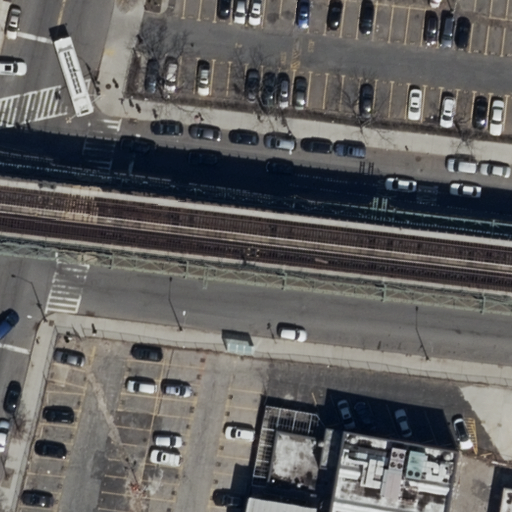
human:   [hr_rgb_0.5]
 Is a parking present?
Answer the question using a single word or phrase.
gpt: yes

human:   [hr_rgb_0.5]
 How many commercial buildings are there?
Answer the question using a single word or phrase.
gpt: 0

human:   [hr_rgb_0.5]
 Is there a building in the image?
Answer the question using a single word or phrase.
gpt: yes

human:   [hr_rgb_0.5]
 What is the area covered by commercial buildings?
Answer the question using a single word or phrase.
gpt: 0m2

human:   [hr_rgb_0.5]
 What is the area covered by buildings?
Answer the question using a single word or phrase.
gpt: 979m2

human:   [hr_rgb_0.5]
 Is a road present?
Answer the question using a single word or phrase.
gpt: yes

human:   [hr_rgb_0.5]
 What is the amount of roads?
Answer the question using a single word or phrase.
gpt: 8

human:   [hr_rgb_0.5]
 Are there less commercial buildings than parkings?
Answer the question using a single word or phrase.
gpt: yes

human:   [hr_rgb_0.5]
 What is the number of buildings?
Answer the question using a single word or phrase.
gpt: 3

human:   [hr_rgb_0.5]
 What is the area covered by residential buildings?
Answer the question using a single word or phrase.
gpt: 979m2

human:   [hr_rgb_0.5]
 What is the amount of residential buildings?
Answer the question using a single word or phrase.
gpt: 3

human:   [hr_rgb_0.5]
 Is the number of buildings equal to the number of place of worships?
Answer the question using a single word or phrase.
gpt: no

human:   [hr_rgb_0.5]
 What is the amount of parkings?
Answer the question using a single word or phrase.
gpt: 2

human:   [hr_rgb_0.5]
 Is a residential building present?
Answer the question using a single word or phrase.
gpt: yes

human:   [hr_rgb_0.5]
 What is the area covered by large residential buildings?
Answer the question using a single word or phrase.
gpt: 635m2

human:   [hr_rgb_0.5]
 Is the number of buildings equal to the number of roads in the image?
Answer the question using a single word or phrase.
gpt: no

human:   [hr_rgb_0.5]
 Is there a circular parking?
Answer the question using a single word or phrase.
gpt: no

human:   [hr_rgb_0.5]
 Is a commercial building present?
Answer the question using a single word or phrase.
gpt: no

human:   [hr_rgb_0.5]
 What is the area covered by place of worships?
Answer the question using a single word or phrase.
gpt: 678m2

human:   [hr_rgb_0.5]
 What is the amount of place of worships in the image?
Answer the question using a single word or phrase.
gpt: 2

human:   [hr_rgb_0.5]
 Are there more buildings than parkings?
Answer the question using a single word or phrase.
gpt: yes

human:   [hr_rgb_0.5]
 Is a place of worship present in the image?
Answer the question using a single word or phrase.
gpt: yes

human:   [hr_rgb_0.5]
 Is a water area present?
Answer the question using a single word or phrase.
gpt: no

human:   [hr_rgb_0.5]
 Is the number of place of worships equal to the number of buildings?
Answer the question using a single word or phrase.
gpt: no

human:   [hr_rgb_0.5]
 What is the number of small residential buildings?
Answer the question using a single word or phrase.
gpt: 1

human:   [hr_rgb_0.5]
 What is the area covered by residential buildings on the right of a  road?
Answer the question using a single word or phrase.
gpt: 979m2

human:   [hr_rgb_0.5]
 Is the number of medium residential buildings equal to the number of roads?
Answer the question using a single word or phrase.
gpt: no

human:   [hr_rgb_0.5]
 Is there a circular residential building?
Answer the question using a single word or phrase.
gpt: no

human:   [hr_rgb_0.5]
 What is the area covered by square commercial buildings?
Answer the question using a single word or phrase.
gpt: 0m2

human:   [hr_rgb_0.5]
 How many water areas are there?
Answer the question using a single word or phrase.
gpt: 0

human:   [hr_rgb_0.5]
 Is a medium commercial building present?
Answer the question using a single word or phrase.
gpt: no

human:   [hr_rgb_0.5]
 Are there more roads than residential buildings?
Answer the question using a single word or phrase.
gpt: yes

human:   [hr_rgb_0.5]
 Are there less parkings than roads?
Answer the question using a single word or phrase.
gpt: yes

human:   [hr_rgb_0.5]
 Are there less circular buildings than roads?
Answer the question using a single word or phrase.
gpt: yes

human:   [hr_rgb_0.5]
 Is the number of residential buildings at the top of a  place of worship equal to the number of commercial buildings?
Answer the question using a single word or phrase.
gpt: no

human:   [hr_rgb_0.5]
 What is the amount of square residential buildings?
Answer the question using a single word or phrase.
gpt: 0

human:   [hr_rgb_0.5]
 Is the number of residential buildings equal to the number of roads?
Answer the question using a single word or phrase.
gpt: no

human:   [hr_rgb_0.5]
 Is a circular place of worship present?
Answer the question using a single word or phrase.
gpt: no

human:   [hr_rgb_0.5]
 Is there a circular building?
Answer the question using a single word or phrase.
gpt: no

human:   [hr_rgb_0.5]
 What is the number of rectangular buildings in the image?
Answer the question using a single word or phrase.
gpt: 2

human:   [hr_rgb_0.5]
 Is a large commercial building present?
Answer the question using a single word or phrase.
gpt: no

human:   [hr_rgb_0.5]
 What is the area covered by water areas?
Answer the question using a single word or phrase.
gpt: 0m2

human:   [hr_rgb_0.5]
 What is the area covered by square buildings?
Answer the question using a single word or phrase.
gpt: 0m2

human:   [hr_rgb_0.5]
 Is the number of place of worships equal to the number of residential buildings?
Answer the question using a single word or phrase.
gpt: no

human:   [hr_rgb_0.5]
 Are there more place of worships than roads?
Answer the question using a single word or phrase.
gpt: no

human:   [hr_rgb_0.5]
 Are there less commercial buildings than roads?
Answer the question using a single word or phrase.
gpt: yes

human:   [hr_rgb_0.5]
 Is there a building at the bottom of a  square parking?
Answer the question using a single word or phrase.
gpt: no

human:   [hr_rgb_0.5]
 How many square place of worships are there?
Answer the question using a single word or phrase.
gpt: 0

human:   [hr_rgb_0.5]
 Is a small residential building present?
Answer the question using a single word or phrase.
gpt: yes

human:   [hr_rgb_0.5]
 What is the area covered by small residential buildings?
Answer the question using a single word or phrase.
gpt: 42m2

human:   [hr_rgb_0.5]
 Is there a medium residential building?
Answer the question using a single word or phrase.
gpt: yes

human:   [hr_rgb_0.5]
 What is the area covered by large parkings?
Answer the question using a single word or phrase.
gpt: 3323m2

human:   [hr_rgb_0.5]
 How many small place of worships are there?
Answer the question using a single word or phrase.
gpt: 1

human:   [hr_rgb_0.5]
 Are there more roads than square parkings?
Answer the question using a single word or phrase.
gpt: yes

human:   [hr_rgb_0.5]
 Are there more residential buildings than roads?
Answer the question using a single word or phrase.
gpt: no

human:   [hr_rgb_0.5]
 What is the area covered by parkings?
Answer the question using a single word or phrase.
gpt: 3323m2

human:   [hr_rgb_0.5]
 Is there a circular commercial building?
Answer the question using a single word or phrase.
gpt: no

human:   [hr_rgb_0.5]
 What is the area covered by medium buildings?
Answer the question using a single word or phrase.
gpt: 301m2

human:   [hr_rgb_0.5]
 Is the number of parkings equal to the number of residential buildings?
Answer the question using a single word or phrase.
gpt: no

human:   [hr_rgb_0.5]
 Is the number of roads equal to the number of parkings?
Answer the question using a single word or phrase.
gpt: no

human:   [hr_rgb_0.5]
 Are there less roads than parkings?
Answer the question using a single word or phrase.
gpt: no

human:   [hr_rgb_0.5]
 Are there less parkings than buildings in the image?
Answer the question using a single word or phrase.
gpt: yes

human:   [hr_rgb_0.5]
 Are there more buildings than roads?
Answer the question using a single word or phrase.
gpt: no

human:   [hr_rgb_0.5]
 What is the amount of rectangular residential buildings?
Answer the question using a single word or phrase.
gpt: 2